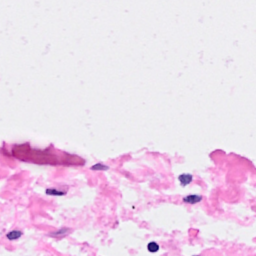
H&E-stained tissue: Breast